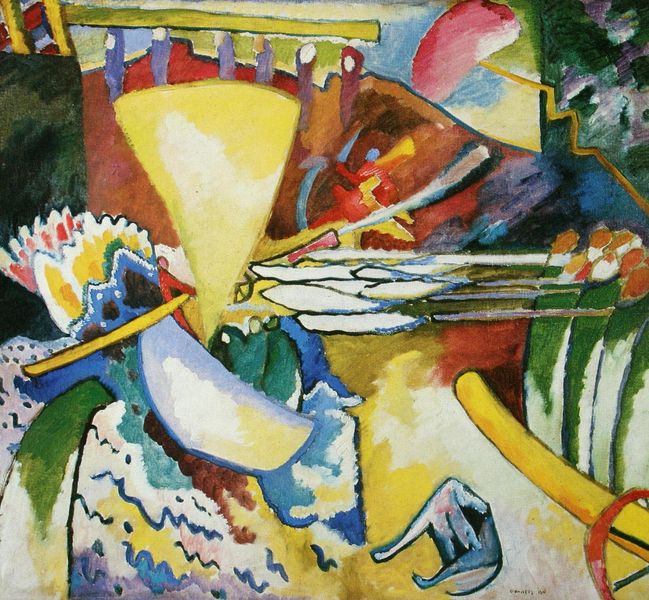
Titel: Improvisation Nr. 11
Künstler: Wassily Kandinsky
Standort: St. Petersburg
Institution: Russisches Museum
Schlagwörter: blau, wasser, gelb, grün, bunt, schwarz, weiss, hund, rot, tier, rosa, abstrakt, rad, abstraktion, linie, blitz, kandinsky